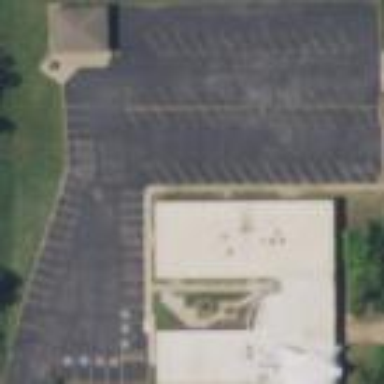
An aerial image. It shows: Parking area.